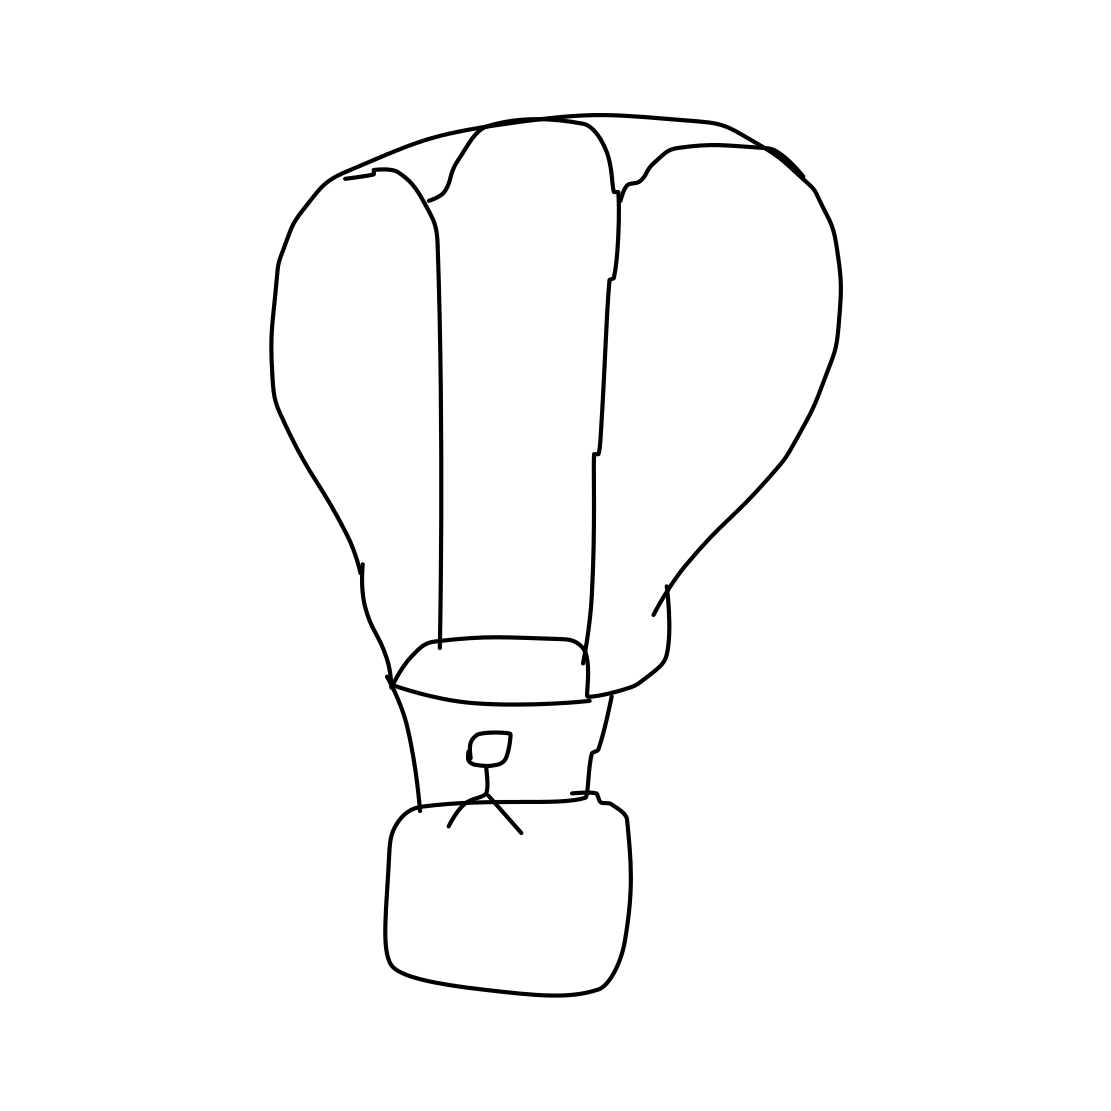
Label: hot air balloon